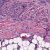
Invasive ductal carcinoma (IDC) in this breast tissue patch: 1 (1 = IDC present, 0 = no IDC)